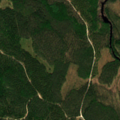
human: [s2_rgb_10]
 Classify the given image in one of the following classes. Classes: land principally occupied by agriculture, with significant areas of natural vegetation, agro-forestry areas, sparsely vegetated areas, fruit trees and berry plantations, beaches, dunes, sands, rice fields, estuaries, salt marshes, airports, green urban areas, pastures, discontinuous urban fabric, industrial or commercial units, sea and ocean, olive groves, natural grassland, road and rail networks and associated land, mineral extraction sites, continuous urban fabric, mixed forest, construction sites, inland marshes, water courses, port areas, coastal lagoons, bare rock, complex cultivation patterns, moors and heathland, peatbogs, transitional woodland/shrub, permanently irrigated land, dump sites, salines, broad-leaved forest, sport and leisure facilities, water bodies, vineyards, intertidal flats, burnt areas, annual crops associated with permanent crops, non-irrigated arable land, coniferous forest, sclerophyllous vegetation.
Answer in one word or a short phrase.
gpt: coniferous forest, mixed forest